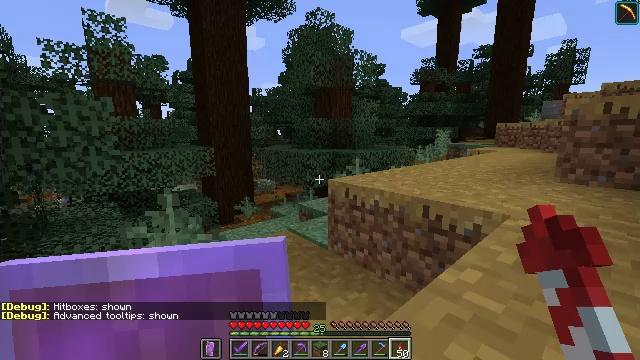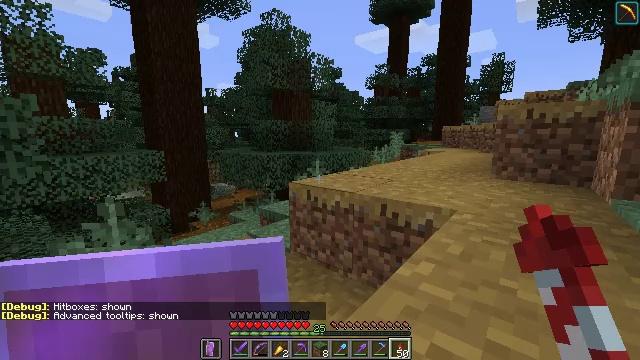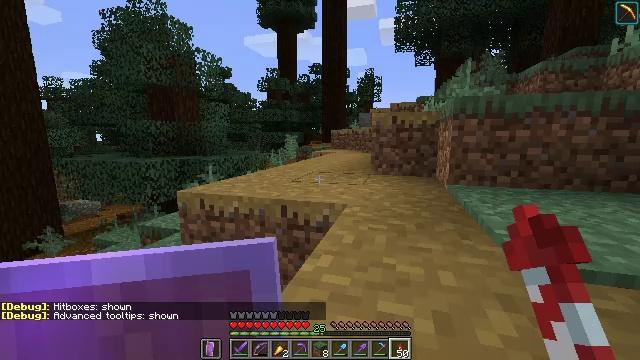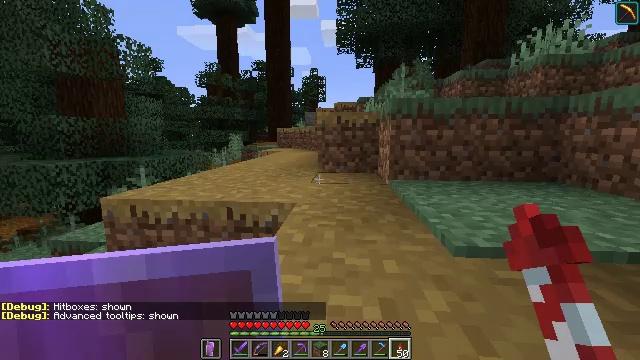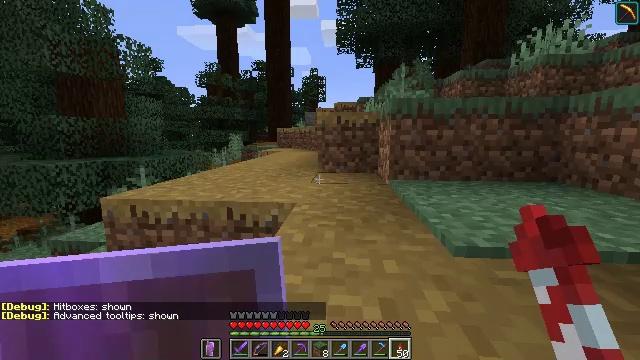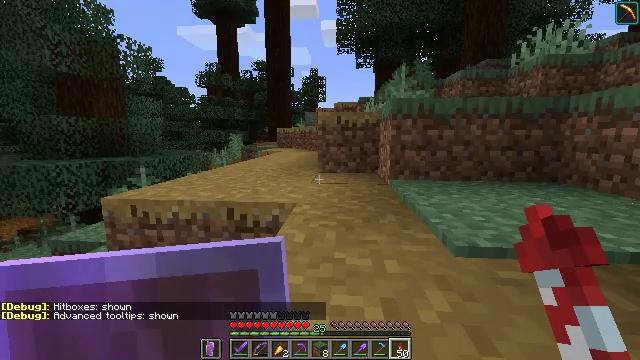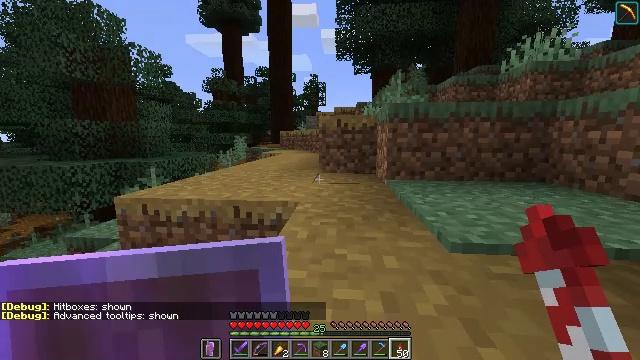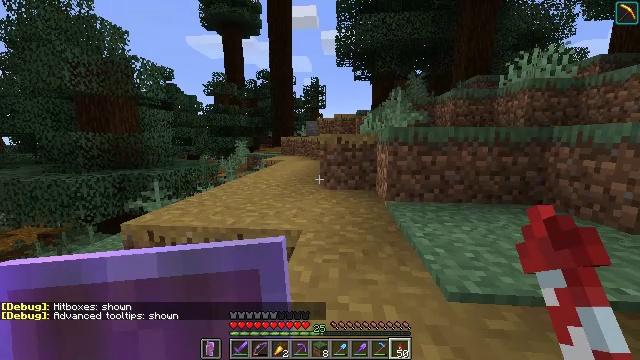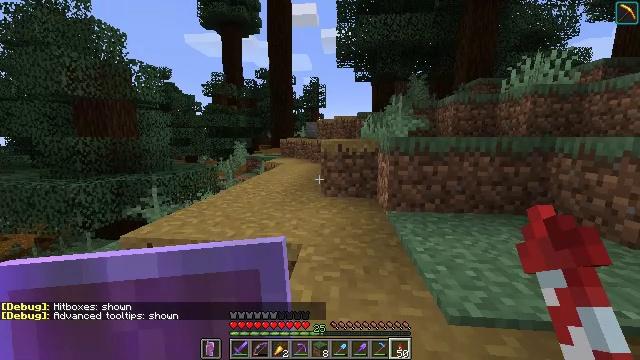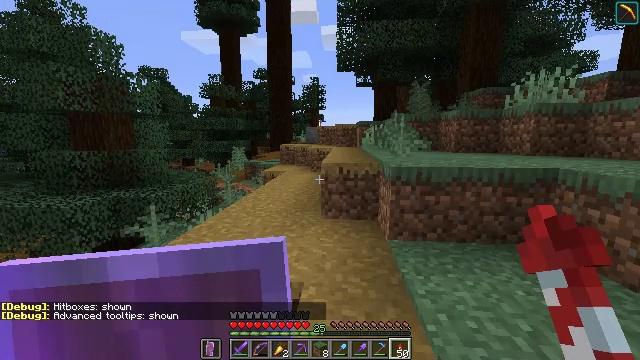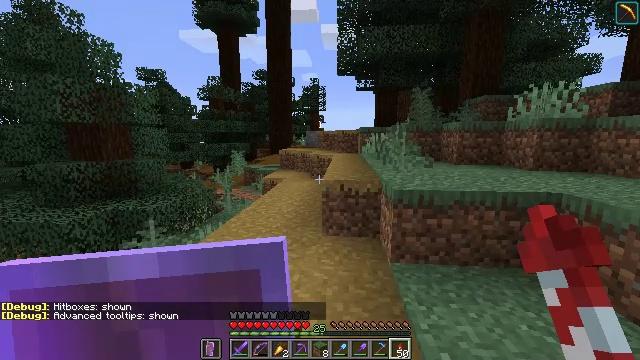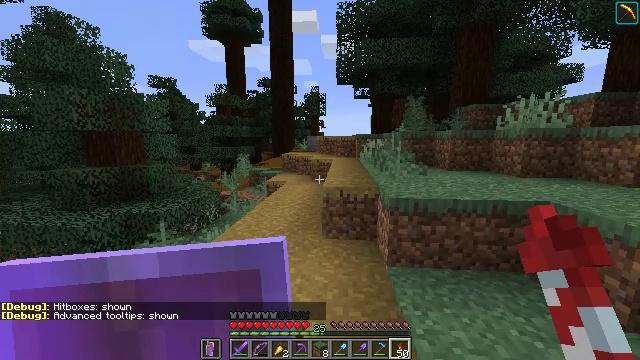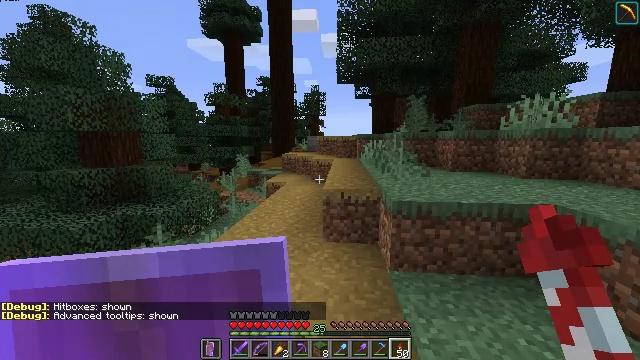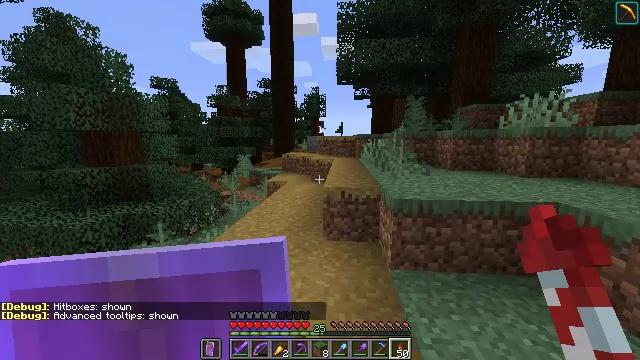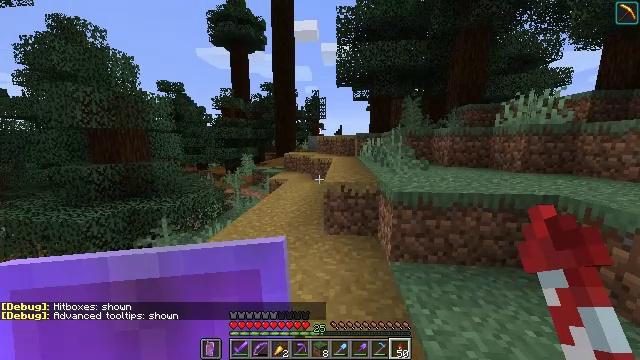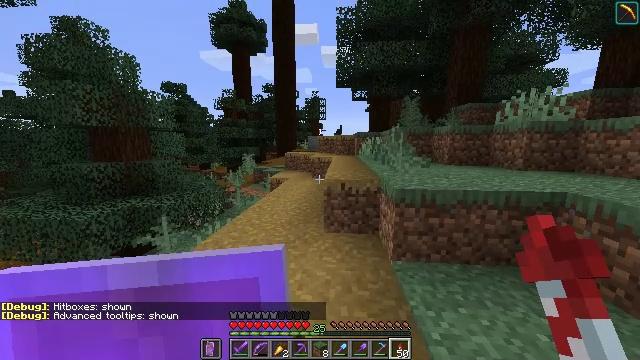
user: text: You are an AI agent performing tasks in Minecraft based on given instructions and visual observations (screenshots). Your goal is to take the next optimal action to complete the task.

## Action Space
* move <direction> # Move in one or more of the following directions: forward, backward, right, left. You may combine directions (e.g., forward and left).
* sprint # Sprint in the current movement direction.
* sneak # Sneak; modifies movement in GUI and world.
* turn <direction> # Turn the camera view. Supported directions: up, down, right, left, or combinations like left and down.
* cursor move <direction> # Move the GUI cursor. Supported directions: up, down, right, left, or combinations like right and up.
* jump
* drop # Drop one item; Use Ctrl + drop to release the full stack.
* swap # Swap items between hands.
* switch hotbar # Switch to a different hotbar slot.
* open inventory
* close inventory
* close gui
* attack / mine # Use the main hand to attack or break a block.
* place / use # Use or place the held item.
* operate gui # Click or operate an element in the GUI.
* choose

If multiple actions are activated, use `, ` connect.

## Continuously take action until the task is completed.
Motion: motion action
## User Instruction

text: Collect fern using your hands.
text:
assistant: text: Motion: turn right
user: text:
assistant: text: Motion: turn right
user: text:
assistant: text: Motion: sprint, turn right
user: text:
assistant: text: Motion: sprint
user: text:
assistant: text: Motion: move forward, sprint
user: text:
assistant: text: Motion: move forward, sprint
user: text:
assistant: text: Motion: move forward, sprint, jump
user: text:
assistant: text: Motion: move forward, sprint, jump
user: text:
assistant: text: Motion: move forward, sprint, jump
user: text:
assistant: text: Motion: move forward, sprint, jump
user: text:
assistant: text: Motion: move forward, sprint
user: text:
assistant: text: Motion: move forward, sprint
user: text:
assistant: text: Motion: move forward, sprint
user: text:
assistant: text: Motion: move forward, sprint
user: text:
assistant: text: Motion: move forward, sprint
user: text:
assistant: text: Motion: move forward, sprint
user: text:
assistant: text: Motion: move forward, sprint
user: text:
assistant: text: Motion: move forward, sprint
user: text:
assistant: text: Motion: move forward, sprint, turn right
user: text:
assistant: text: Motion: move forward, sprint, jump
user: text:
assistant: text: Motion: move forward, sprint, jump
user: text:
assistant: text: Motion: move forward, sprint, turn right, jump
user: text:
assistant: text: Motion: move forward, sprint, turn right, jump
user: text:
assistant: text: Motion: move forward, sprint, jump
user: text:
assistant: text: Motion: move forward, sprint, jump
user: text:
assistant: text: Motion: move forward, sprint, jump
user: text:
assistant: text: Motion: move forward, sprint, jump
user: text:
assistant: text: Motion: move forward, sprint
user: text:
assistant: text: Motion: move forward, sprint
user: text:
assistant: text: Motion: move forward, sprint